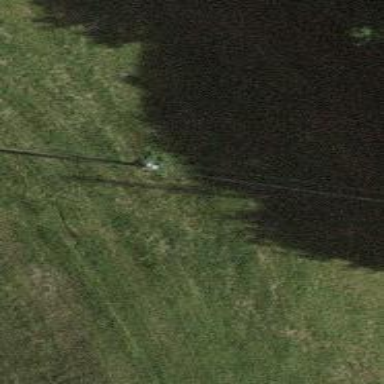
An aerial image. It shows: Utility pole as the man-made structure.